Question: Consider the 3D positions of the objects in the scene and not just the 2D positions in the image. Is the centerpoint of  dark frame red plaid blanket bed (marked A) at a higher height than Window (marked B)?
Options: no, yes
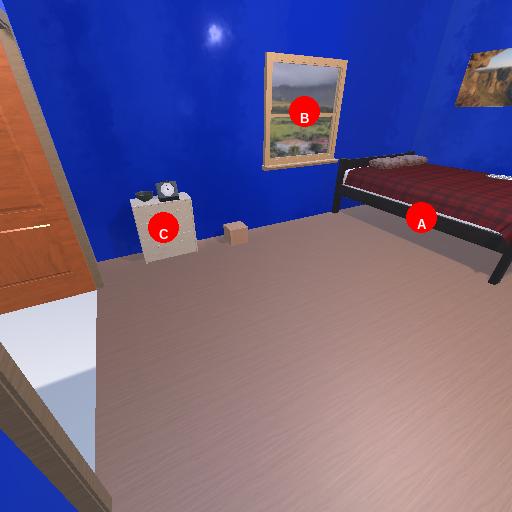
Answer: no